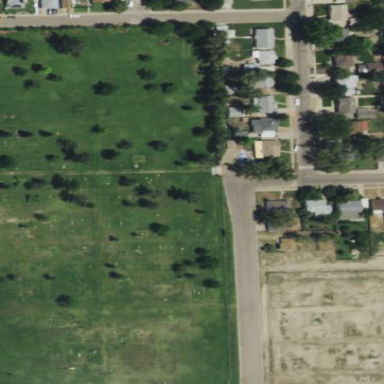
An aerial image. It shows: Cemetery.